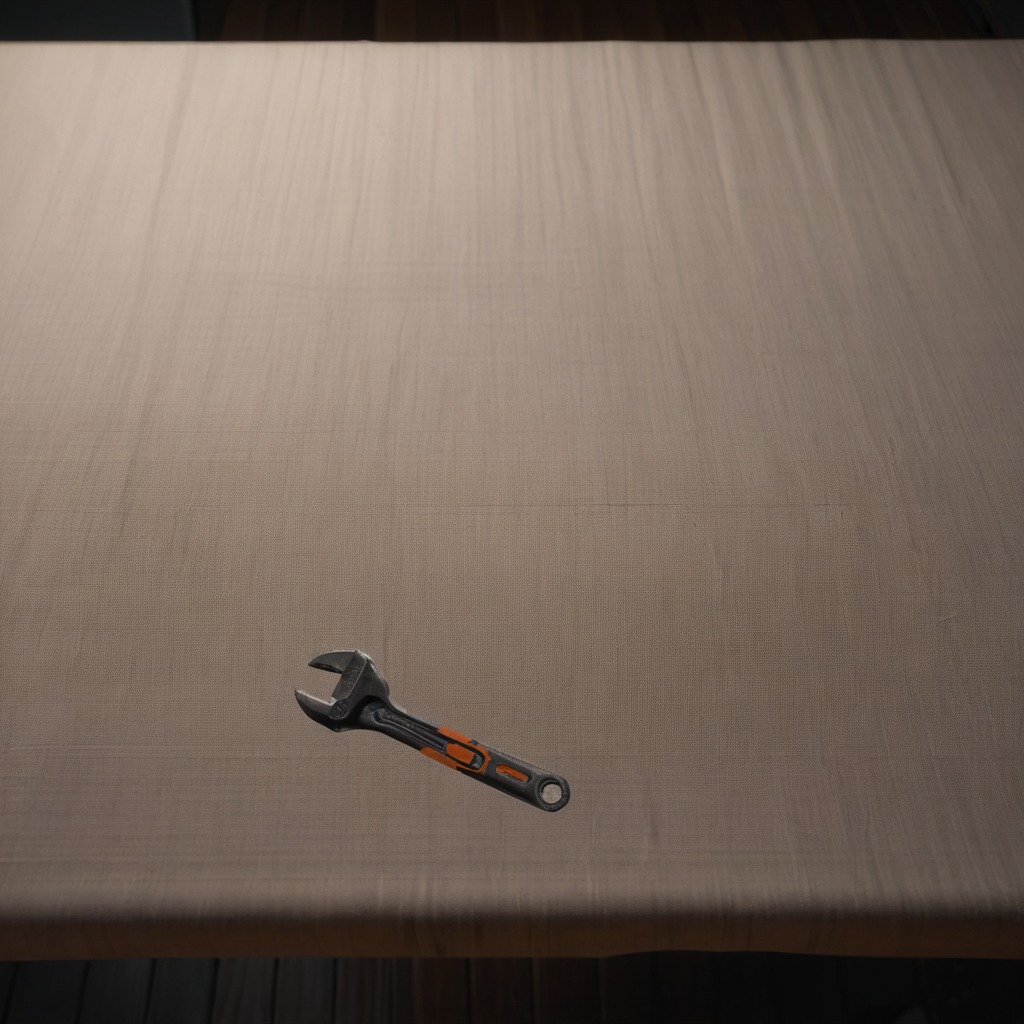
An wrench lies on the wooden table inside a workshop at night.